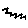
Label: zigzag